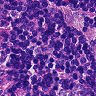
Metastatic tissue present: no